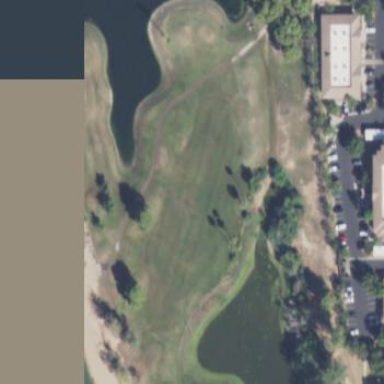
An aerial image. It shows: Golf fairway surrounded by grass.